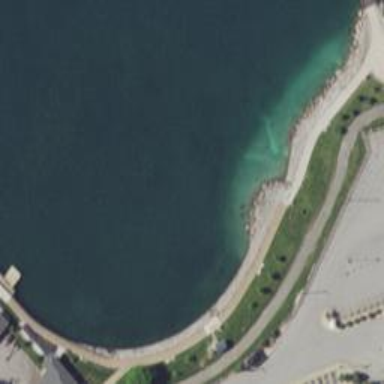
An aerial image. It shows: Man-made pier.